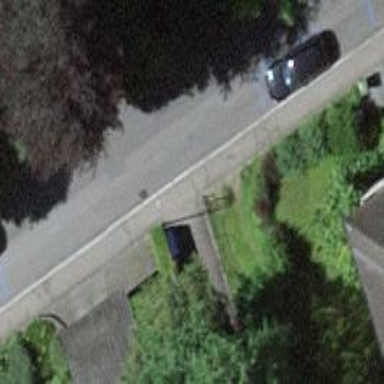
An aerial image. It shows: Kerb serving as barrier.